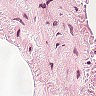
Metastatic tissue present: no